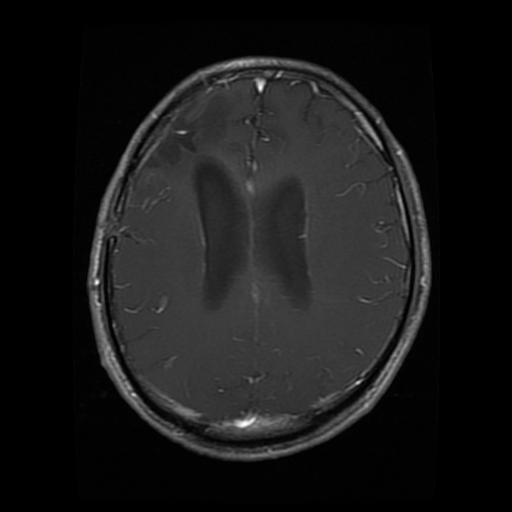
Label: glioma